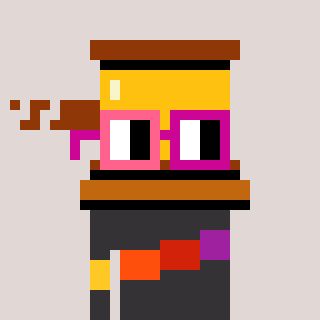
a pixel art character with square pink and red glasses, a gavel-shaped head and a grayscale-colored body on a warm background